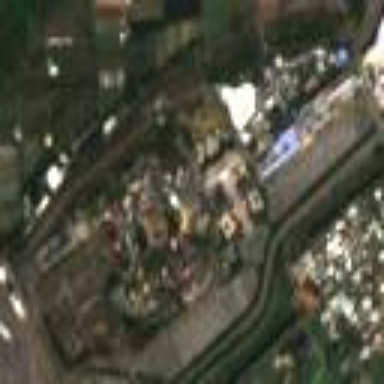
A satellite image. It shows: Theme park.